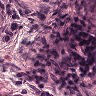
Metastatic tissue present: no